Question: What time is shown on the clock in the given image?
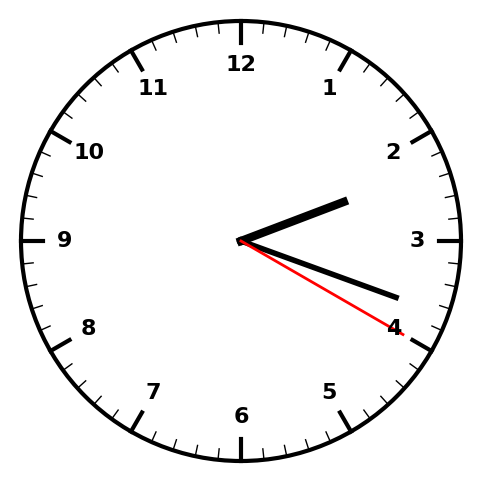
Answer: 02:18:20